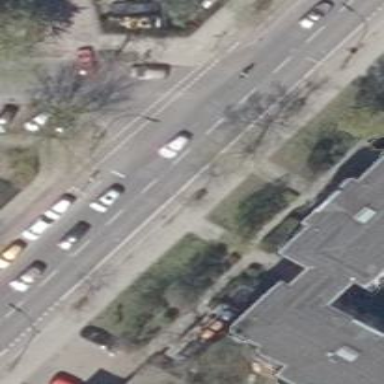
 and there are tracks for cyclists on both sides of the road."